【题型】解答题　【知识点】解析几何　【难度】medium
已知椭圆$\Gamma$: $\dfrac{x^2}{4}+y^2=1$的左、右焦点分别为$F_1,F_2$，右顶点为$A$，上顶点为$B$，设$P$为$\Gamma$上的一点.

(1) 当$PF_1\perp F_1F_2$时，求$|PF_2|$的值；

(2) 若$P$点坐标为$\left(1,\dfrac{\sqrt{3}}{2}\right)$，则在$\Gamma$上是否存在点$Q$使$\triangle APQ$的面积为$\dfrac{\sqrt{3}+1}{2}$，若存在，请求出所有满足条件的点$Q$的坐标；若不存在，请说明理由；

(3) 已知$D$点坐标为$(0,m)$，过点$P$和点$D$的直线$l$与椭圆$\Gamma$交于另一点$T$，当直线$l$与$x$轴和$y$轴均不平行时，有$\overrightarrow{PT}\cdot(\overrightarrow{BP}+\overrightarrow{BT})=0$，求实数$m$的取值范围.
【解答】
\vspace{8pt}
\textbf{【详解】}
(1) 由椭圆方程知：$a=2$，$b=1$，$c=\sqrt{3}$，则$F_1(-\sqrt{3},0)$，

设$P(-\sqrt{3},y_P)$，$\therefore \dfrac{3}{4}+y_P^2=1$，解得：$|y_P|=\dfrac{1}{2}$，即$|PF_1|=\dfrac{1}{2}$，

由椭圆定义知：$|PF_2|=2a-|PF_1|=4-\dfrac{1}{2}=\dfrac{7}{2}$.

(2) 由(1)知：$A(2,0)$，

$\because P\left(1,\dfrac{\sqrt{3}}{2}\right)$，$\therefore |AP|=\sqrt{(2-1)^2+\left(0-\dfrac{\sqrt{3}}{2}\right)^2}=\dfrac{\sqrt{7}}{2}$；

若存在点$Q$，使$\triangle APQ$的面积为$\dfrac{\sqrt{3}+1}{2}$，

则点$Q$到直线$AP$的距离$d=\dfrac{\sqrt{3}+1}{|AP|}=\dfrac{2\sqrt{21}+2\sqrt{7}}{7}$，

$\because k_{AP}=\dfrac{\dfrac{\sqrt{3}}{2}-0}{1-2}=-\dfrac{\sqrt{3}}{2}$，$\therefore$ 直线$AP$方程为：$y=-\dfrac{\sqrt{3}}{2}(x-2)$，即$\sqrt{3}x+2y-2\sqrt{3}=0$，

设平行于直线$AP$且到直线$AP$的距离为$\dfrac{2\sqrt{21}+2\sqrt{7}}{7}$的直线方程为$\sqrt{3}x+2y+q=0$，

$\therefore \dfrac{|q+2\sqrt{3}|}{\sqrt{7}}=\dfrac{2\sqrt{21}+2\sqrt{7}}{7}$，解得：$q=2$或$q=-2-4\sqrt{3}$；

当$q=2$时，直线方程为$\sqrt{3}x+2y+2=0$，

由$\begin{cases}\sqrt{3}x+2y+2=0\\\dfrac{x^2}{4}+y^2=1\end{cases}$得：$4x^2+4\sqrt{3}x=0$，解得：$x=0$或$x=-\sqrt{3}$，

$\therefore y=-1$或$y=\dfrac{1}{2}$，$\therefore$ 点$Q(0,-1)$或$Q\left(-\sqrt{3},\dfrac{1}{2}\right)$；

当$q=-2-4\sqrt{3}$时，直线方程为$\sqrt{3}x+2y-2-4\sqrt{3}=0$，

由$\begin{cases}\sqrt{3}x+2y-2-4\sqrt{3}=0\\\dfrac{x^2}{4}+y^2=1\end{cases}$得：$x^2-(6+\sqrt{3})x+12+4\sqrt{3}=0$，方程无解，

即直线$\sqrt{3}x+2y-2-4\sqrt{3}=0$与椭圆$\Gamma$无交点，此时不存在满足题意的点$Q$；

综上所述：存在满足条件的点$Q$，$Q$点坐标为$(0,-1)$或$\left(-\sqrt{3},\dfrac{1}{2}\right)$.

(3) 由题意可设直线$l$: $y=kx+m$，$P(x_1,y_1)$，$T(x_2,y_2)$，

由$\begin{cases}y=kx+m\\\dfrac{x^2}{4}+y^2=1\end{cases}$得：$(1+4k^2)x^2+8kmx+4m^2-4=0$，

$\therefore \Delta=16(1+4k^2-m^2)>0$，即$k^2>\dfrac{m^2-1}{4}$，$\therefore x_1+x_2=-\dfrac{8km}{1+4k^2}$，$x_1x_2=\dfrac{4m^2-4}{1+4k^2}$，

设线段$PT$中点为$G$，则$\overrightarrow{BP}+\overrightarrow{BT}=2\overrightarrow{BG}$，$\therefore \overrightarrow{PT}\cdot(\overrightarrow{BP}+\overrightarrow{BT})=\overrightarrow{PT}\cdot 2\overrightarrow{BG}=0$，

$\therefore PT\perp BG$，又$G$为$PT$中点，$\therefore |BP|=|BT|$，

$\because B(0,1)$，$\therefore (x_1-0)^2+(y_1-1)^2=(x_2-0)^2+(y_2-1)^2$，即

$x_1^2+(kx_1+m-1)^2=x_2^2+(kx_2+m-1)^2$，$\therefore (1+k^2)(x_1^2-x_2^2)=2k(m-1)(x_2-x_1)$，

$\because$ 直线$l$与$x$轴和$y$轴均不平行，$\therefore x_2-x_1\neq0$，$\therefore (1+k^2)(x_1+x_2)=-2k(m-1)$，

$\therefore -\dfrac{8km(1+k^2)}{1+4k^2}=-2k(m-1)$，整理可得：$k^2=-\dfrac{3m+1}{4}>0\Rightarrow m<-\dfrac{1}{3}$，

$\because k^2>\dfrac{m^2-1}{4}$，$\therefore -\dfrac{3m+1}{4}>\dfrac{m^2-1}{4}$，解得：$-3<m<0$，

所以实数$m$的取值范围为$\left(-3,-\dfrac{1}{3}\right)$.

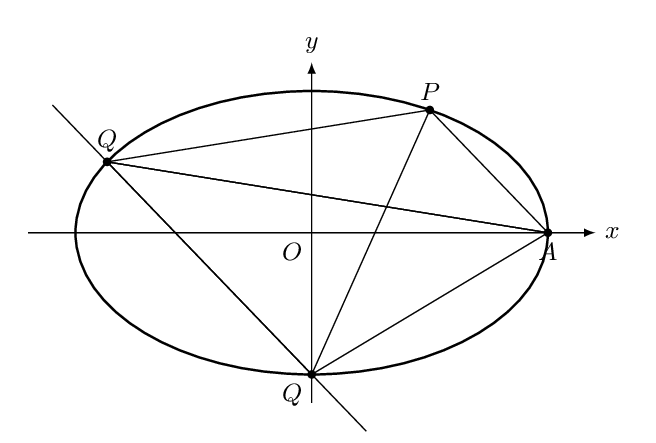
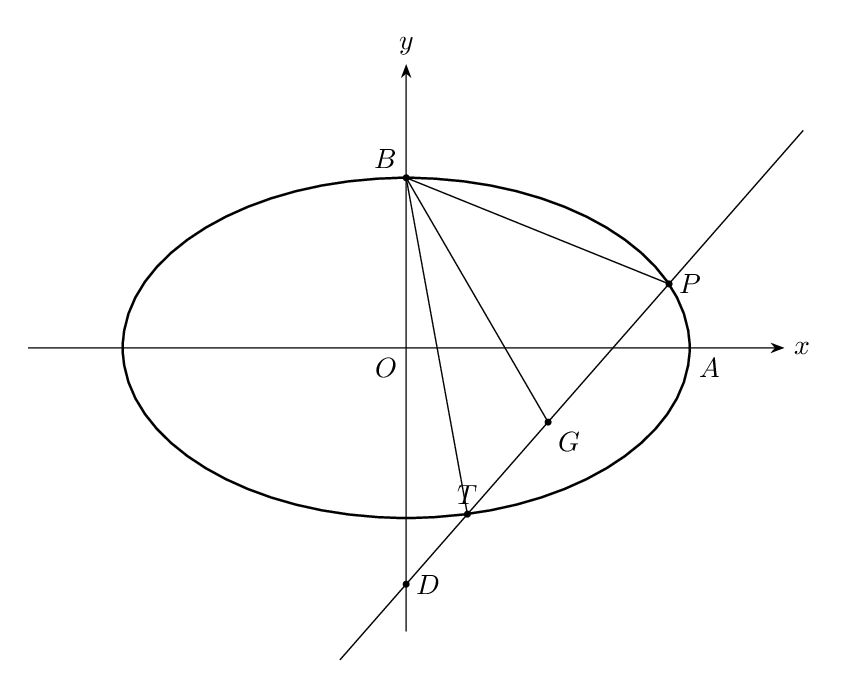